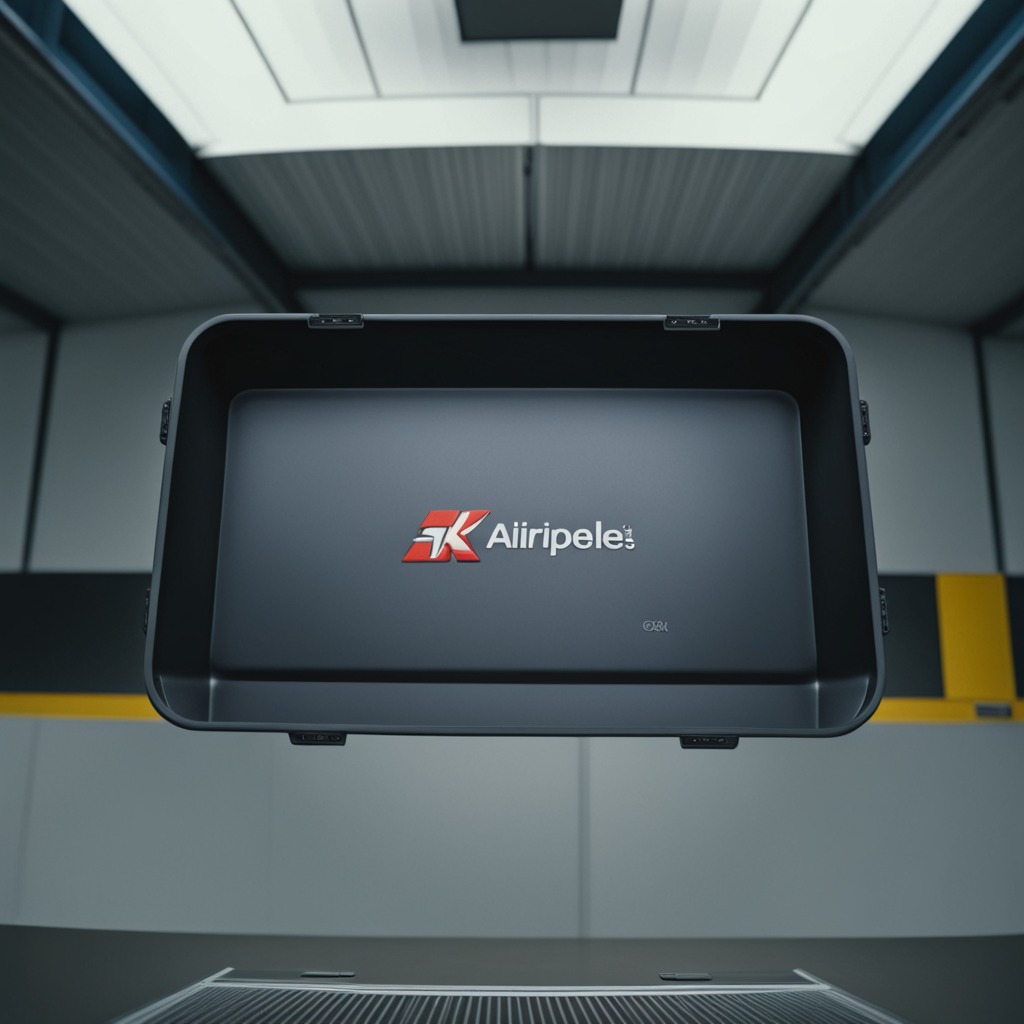
A rubber O-ring is lying on the toolbox surface in an airplane hangar workshop.